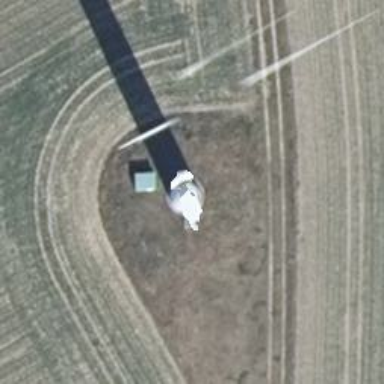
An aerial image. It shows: Wind generator powered by wind. The generator type is horizontal axis and it uses wind turbines.